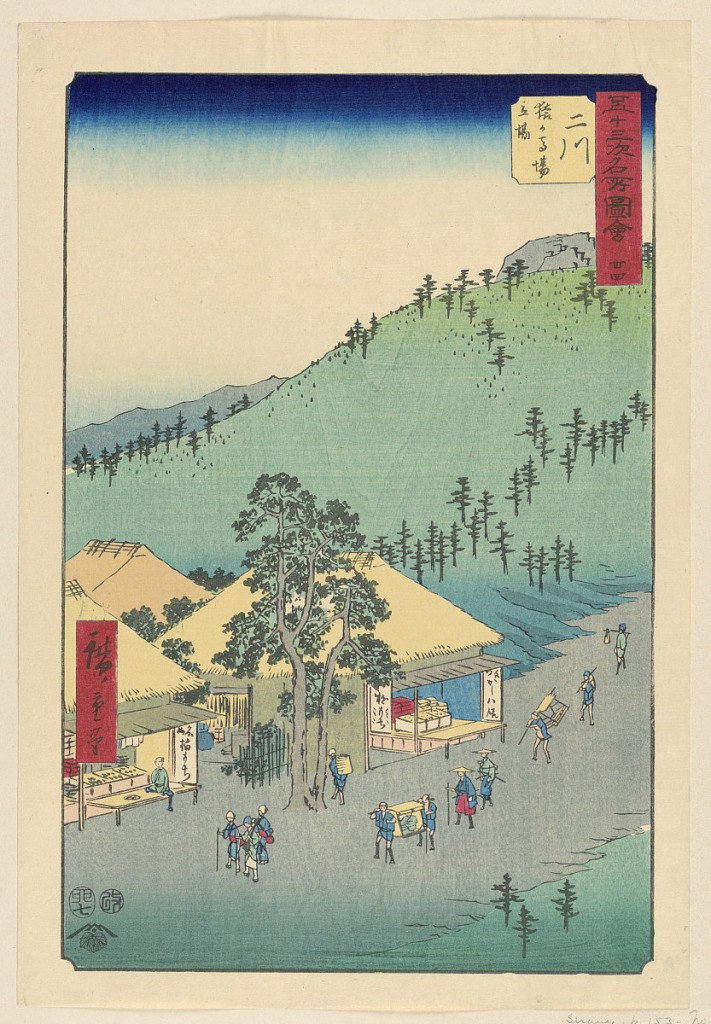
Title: Futakawa: Post House on Monkey Plain (Futakawa, Sarugababa tateba) from the Series 53 Stations of the Tokaido
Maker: Ando Hiroshige, Japanese, 1797–1858
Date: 1797-1858
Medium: Woodblock print (ukiyo-e) on mulberry paper (washi), ink with color
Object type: Print
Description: This scene shows a trail of people traveling up the road. At the base of the print is a rest stop where people can stop for tea or sustenance. Beyond the road is a lovely landscape scene which is typical in a Hiroshige print.